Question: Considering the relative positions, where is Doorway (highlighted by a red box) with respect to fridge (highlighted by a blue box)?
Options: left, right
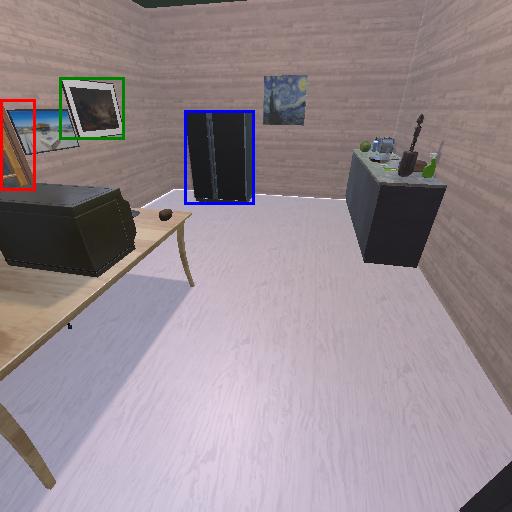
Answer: left